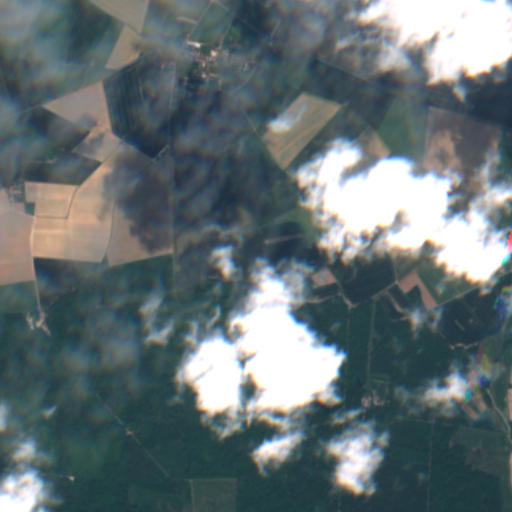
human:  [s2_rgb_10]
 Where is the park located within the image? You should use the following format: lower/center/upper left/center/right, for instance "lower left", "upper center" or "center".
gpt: The park is located in the upper center of the image.
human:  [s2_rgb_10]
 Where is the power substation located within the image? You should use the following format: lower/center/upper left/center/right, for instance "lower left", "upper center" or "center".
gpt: The power substation is located in the upper left of the image.
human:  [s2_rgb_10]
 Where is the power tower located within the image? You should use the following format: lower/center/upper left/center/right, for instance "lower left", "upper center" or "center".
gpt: The power tower is located in the right of the image.
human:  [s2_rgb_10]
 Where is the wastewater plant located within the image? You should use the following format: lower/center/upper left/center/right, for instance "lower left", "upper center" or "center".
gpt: The wastewater plant is located in the upper left of the image.
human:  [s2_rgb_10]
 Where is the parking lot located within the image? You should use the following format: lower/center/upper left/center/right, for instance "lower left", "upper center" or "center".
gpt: There is no parking lot in the image.